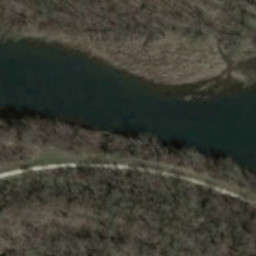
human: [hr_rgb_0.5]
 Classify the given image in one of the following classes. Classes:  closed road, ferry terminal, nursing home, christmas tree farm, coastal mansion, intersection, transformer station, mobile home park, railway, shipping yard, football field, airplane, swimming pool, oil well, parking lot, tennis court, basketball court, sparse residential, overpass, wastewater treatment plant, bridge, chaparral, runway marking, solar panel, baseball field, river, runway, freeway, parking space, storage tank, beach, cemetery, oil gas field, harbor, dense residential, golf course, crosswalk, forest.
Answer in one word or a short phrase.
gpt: river